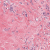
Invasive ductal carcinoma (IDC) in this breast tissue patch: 1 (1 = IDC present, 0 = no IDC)